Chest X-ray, AP view. Patient: 53 years old, sex M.
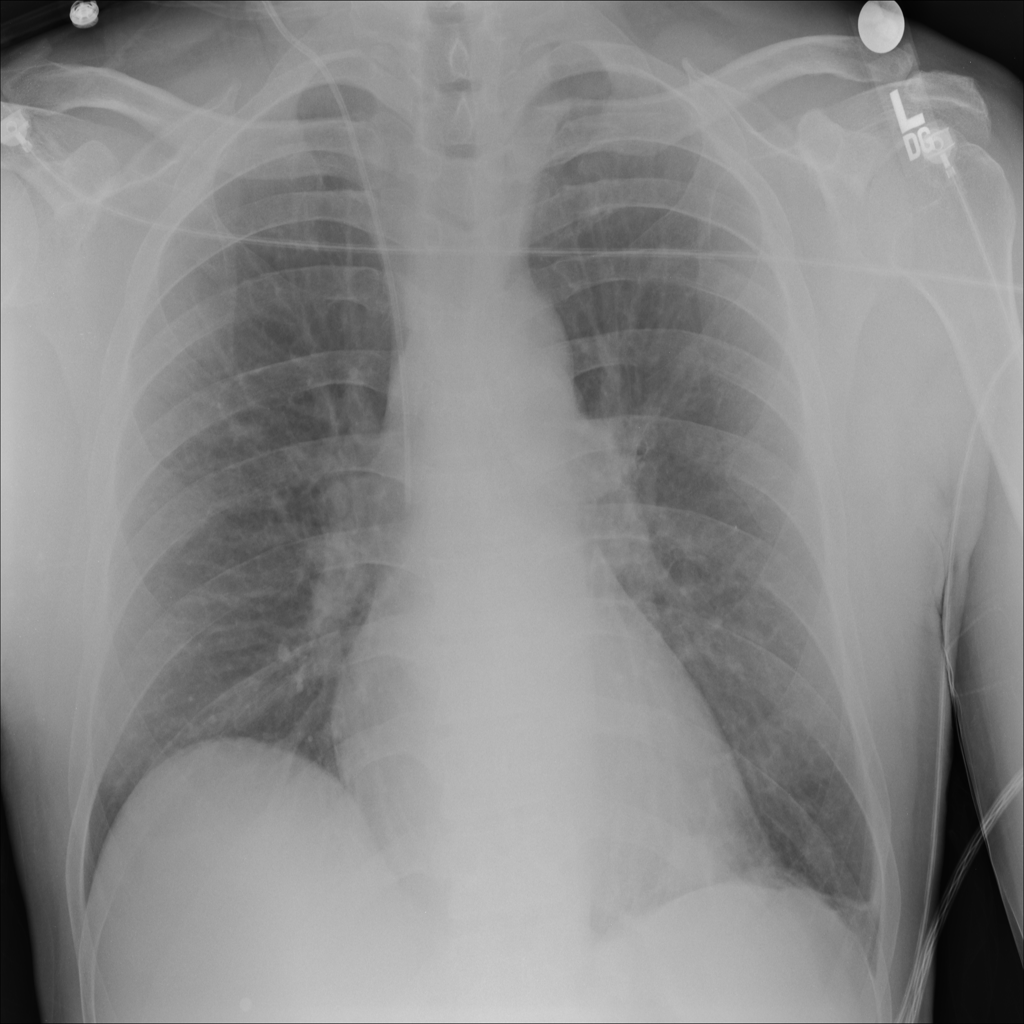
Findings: Atelectasis